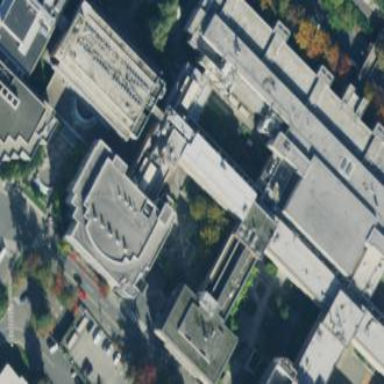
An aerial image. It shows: Building with white roof.